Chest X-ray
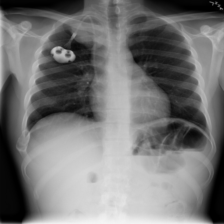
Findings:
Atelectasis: negative
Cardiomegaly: negative
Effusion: negative
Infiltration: negative
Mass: positive
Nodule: negative
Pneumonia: negative
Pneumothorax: negative
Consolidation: negative
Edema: negative
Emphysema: negative
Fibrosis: negative
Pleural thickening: negative
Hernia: negative